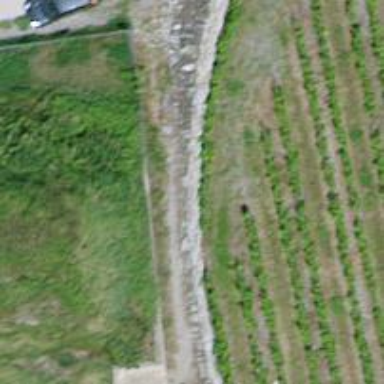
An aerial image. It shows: Retaining wall.